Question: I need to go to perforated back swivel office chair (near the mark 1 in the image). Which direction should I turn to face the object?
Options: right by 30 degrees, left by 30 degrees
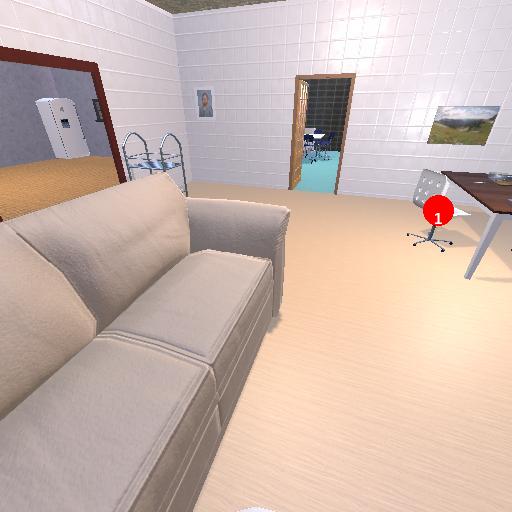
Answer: right by 30 degrees